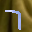
Label: 7